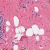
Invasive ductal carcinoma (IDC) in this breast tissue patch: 0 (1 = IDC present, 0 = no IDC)